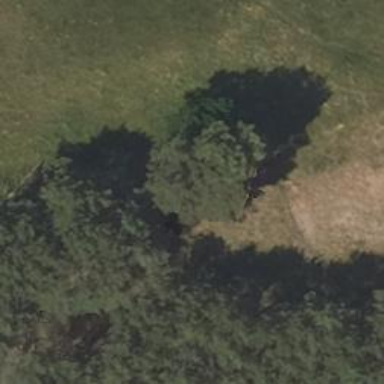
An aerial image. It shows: Deciduous broadleaved tree.